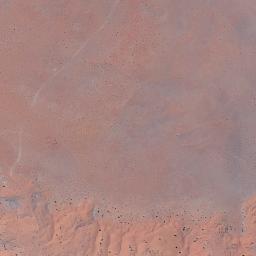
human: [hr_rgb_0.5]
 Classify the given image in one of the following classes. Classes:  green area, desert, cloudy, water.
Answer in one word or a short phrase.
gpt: desert